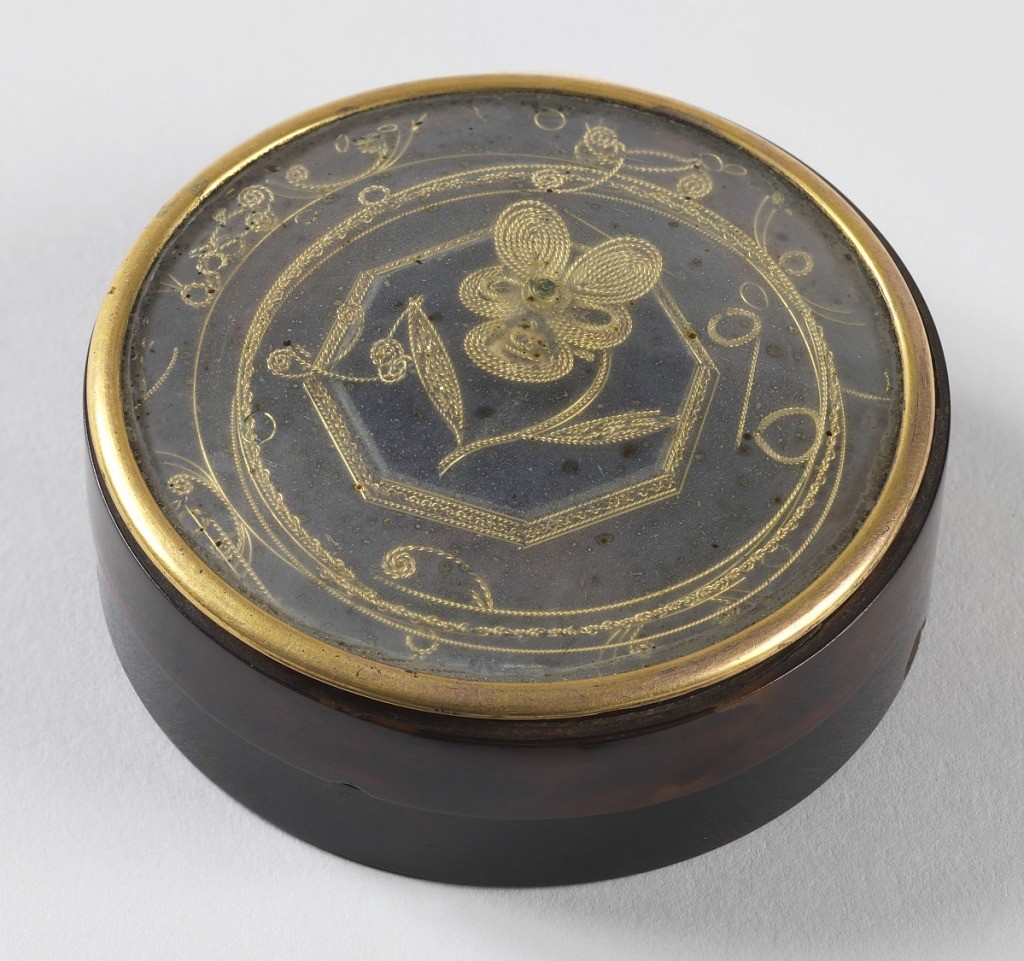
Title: Box
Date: ca. 1785
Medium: Tortoiseshell
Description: Dark circular tortoiseshell box with gold border around edge of lid and an illustration of a simple flower and shapes surrounding the central motif on top of the lid